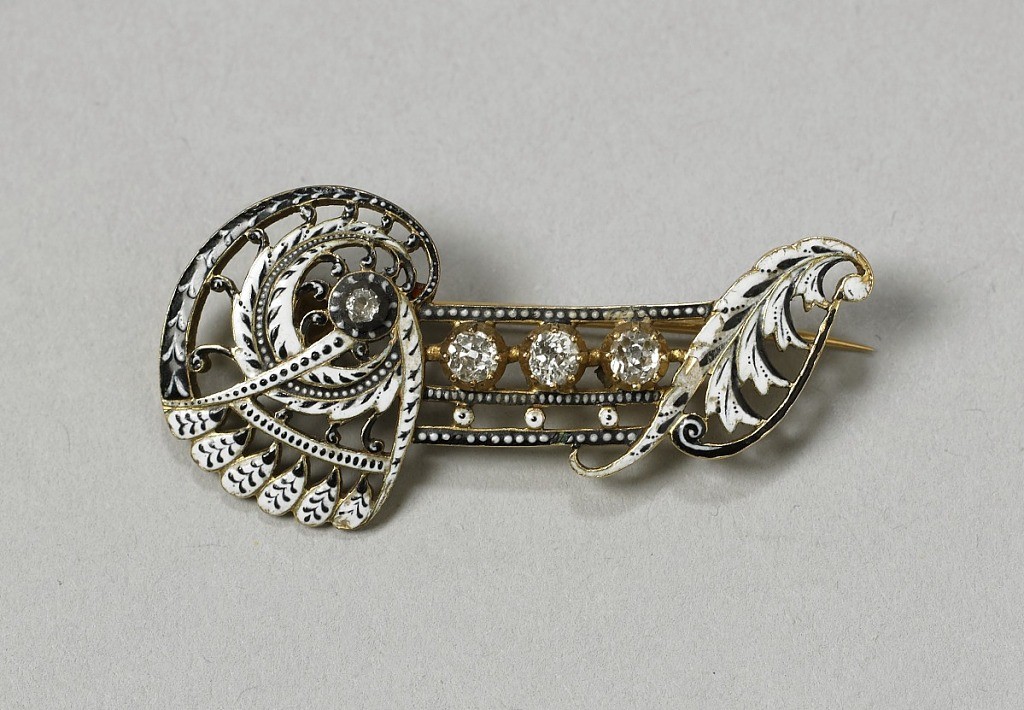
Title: Brooch
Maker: Carlo Giuliano, Italian, 1831 - 1895
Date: ca. 1890
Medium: Gold, enamel, diamonds
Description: Gold and enamel brooch with four Old Mine diamonds.